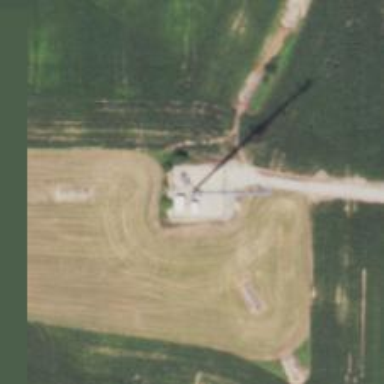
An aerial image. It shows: Man-made mast used for communication purposes.